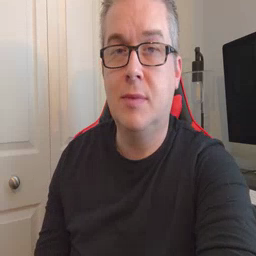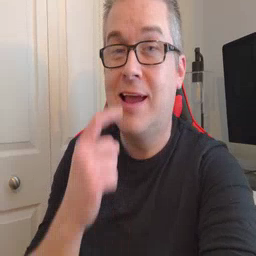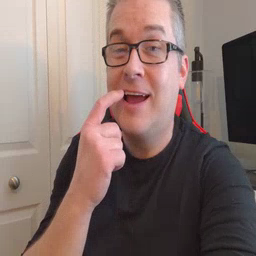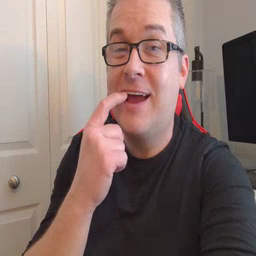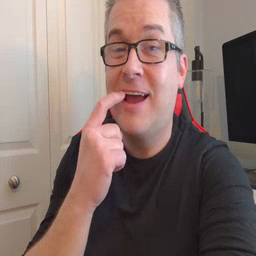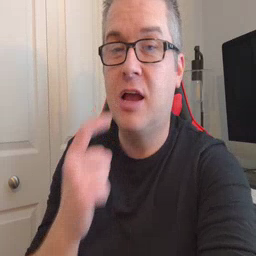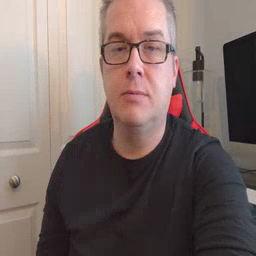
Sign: tooth